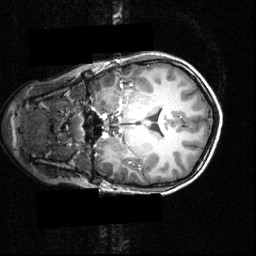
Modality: T1w
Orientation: coronal
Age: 12
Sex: female
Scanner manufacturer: siemens
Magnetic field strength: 3.951 T
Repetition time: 1.5 s
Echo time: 0.00335 s